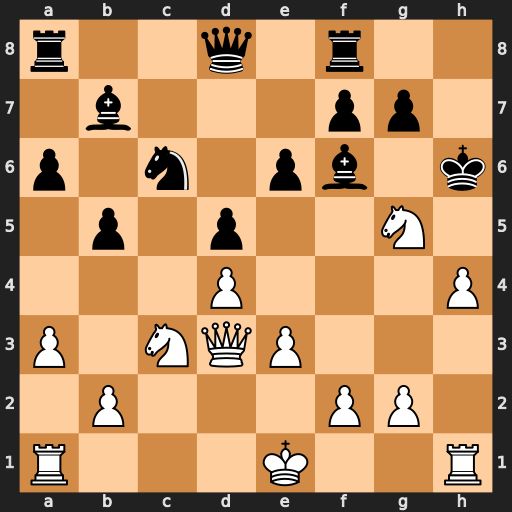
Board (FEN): r2q1r2/1b3pp1/p1n1pb1k/1p1p2N1/3P3P/P1NQP3/1P3PP1/R3K2R
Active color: w
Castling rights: KQ
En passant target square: -
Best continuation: Qh7#